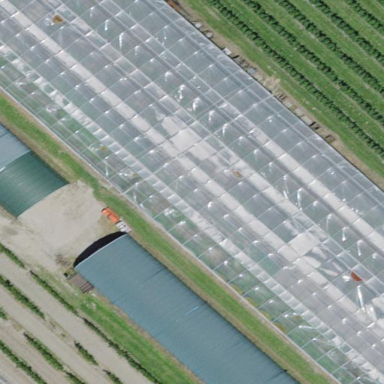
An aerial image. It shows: Greenhouse.